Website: home-depot
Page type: billing-address
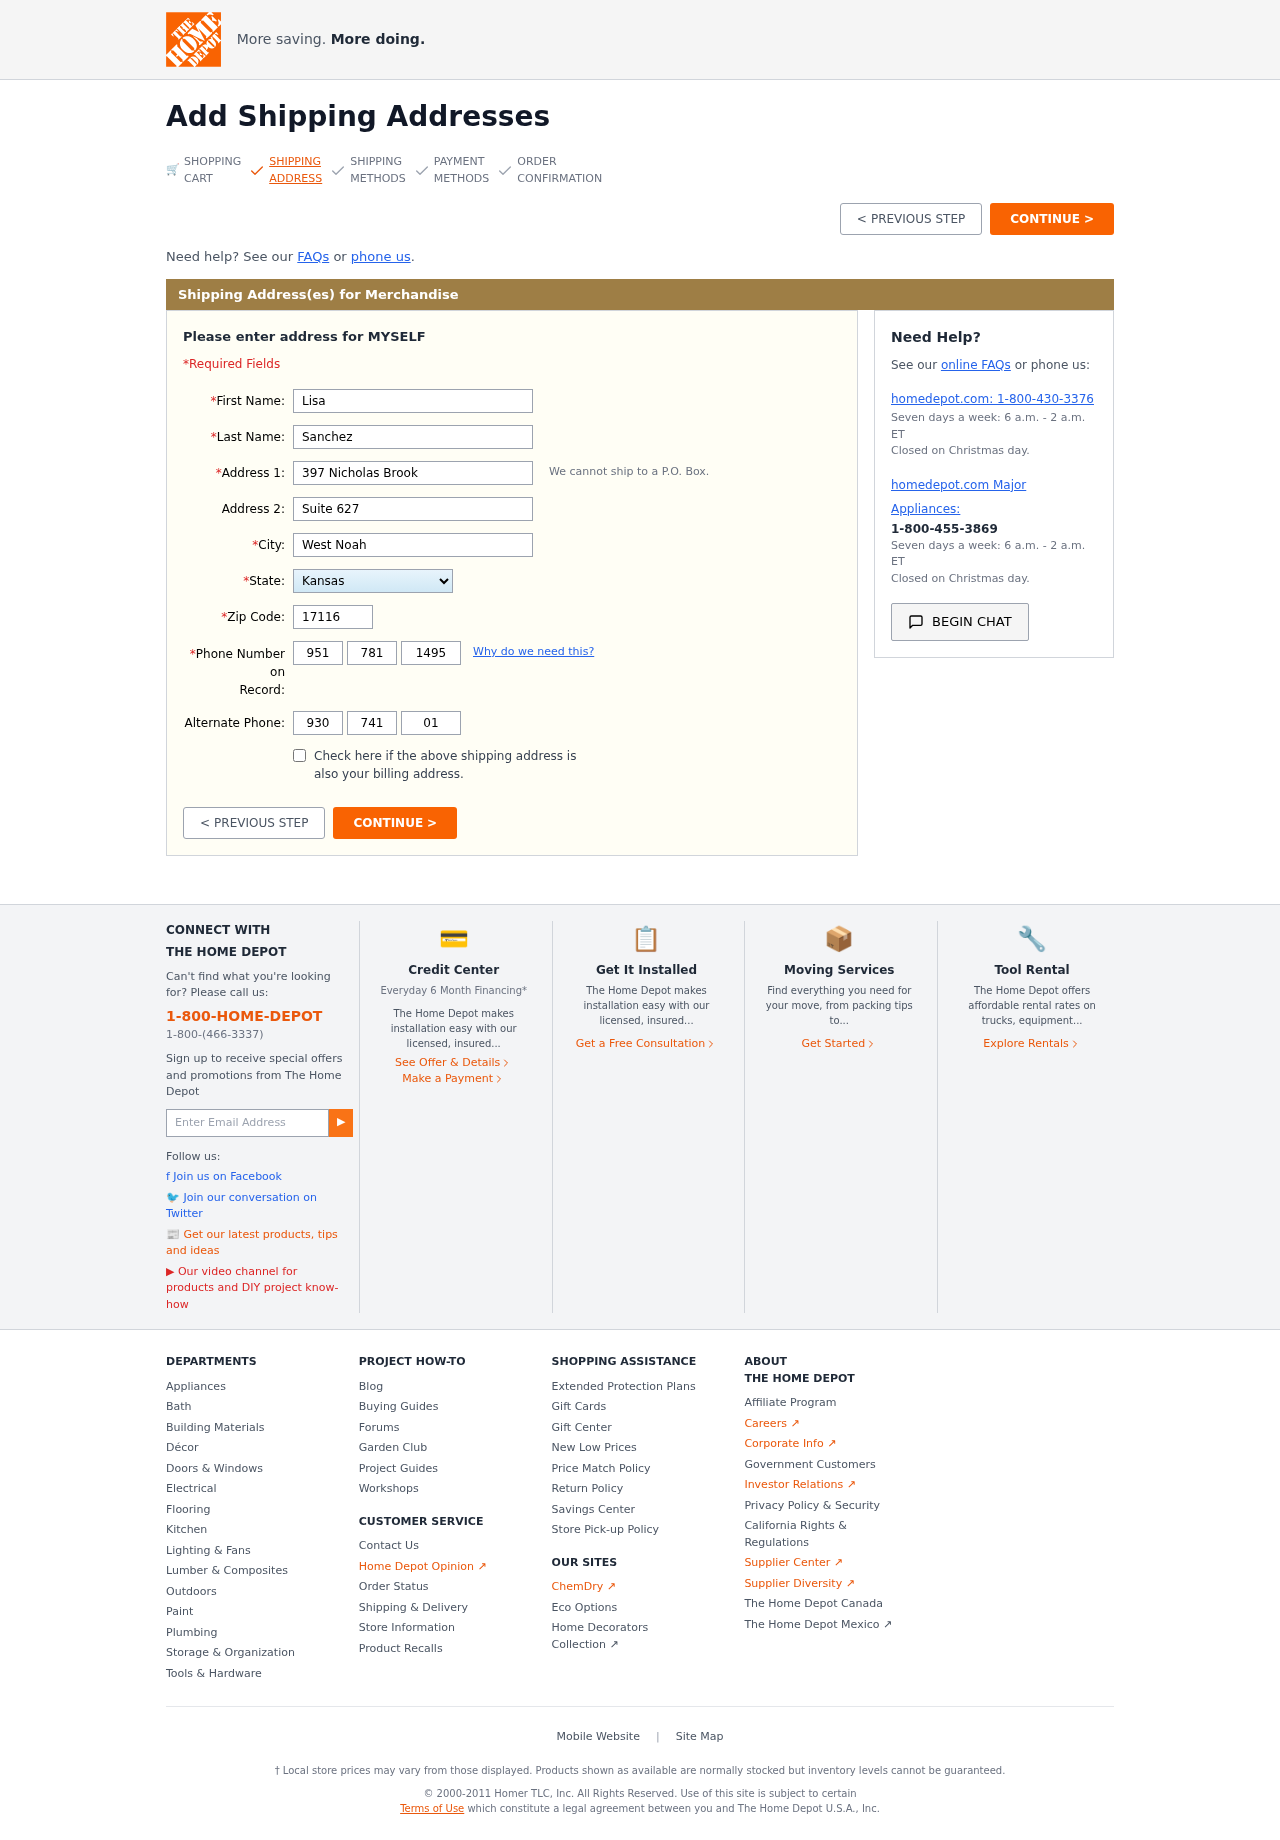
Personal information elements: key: PII_STATE
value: Kansas
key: PII_FIRSTNAME
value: Lisa
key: PII_LASTNAME
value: Sanchez
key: PII_STREET
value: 397 Nicholas Brook
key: PII_STREET2
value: Suite 627
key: PII_CITY
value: West Noah
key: PII_POSTCODE
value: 17116
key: PII_PHONE_AREA
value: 951
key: PII_PHONE_PREFIX
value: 781
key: PII_PHONE_LINE
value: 1495
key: PII_PHONE_ALT_AREA
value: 930
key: PII_PHONE_ALT_PREFIX
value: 741
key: PII_PHONE_ALT_LINE
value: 0107